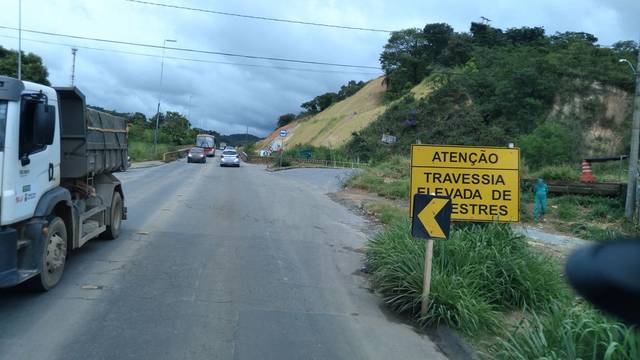
Region: Brazil
Coordinates: -19.876, -43.859